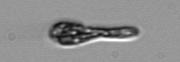
Label: Euglena